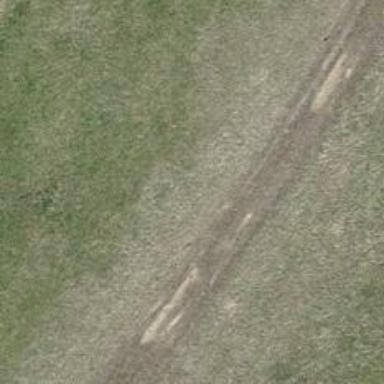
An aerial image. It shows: Track road with grade4 tracktype.